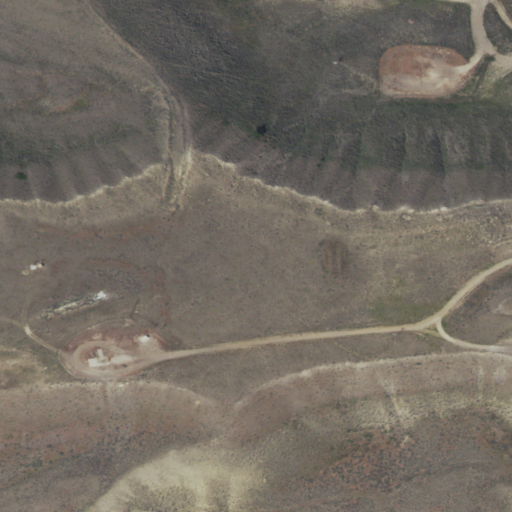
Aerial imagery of mountain in Wyoming named Elk Butte containing shrub and open development